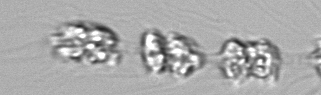
Label: Leptocylindrus_mediterraneus